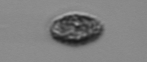
Label: Pseudochattonella_farcimen